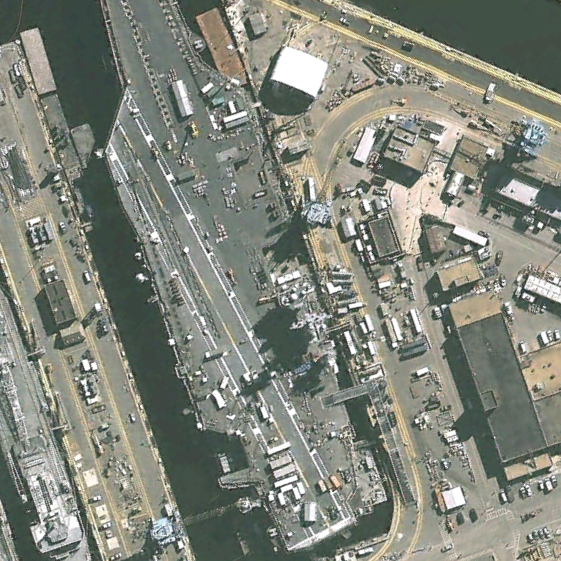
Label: aircraft_carrier